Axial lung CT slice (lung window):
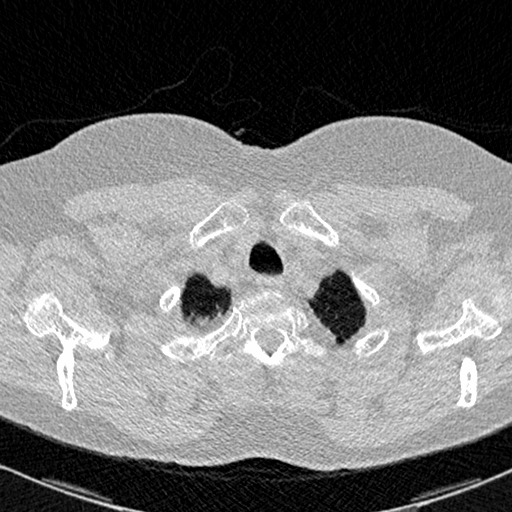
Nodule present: no